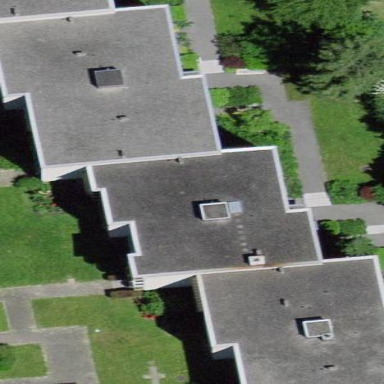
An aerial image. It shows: Terrace building with flat concrete roof.